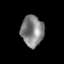
Tissue: prostate
Cell type: T cells
Senescence score: 0.3244
Nuclear area (px): 680
Mean DAPI intensity: 130.716